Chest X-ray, PA view. Patient: 47 years old, sex M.
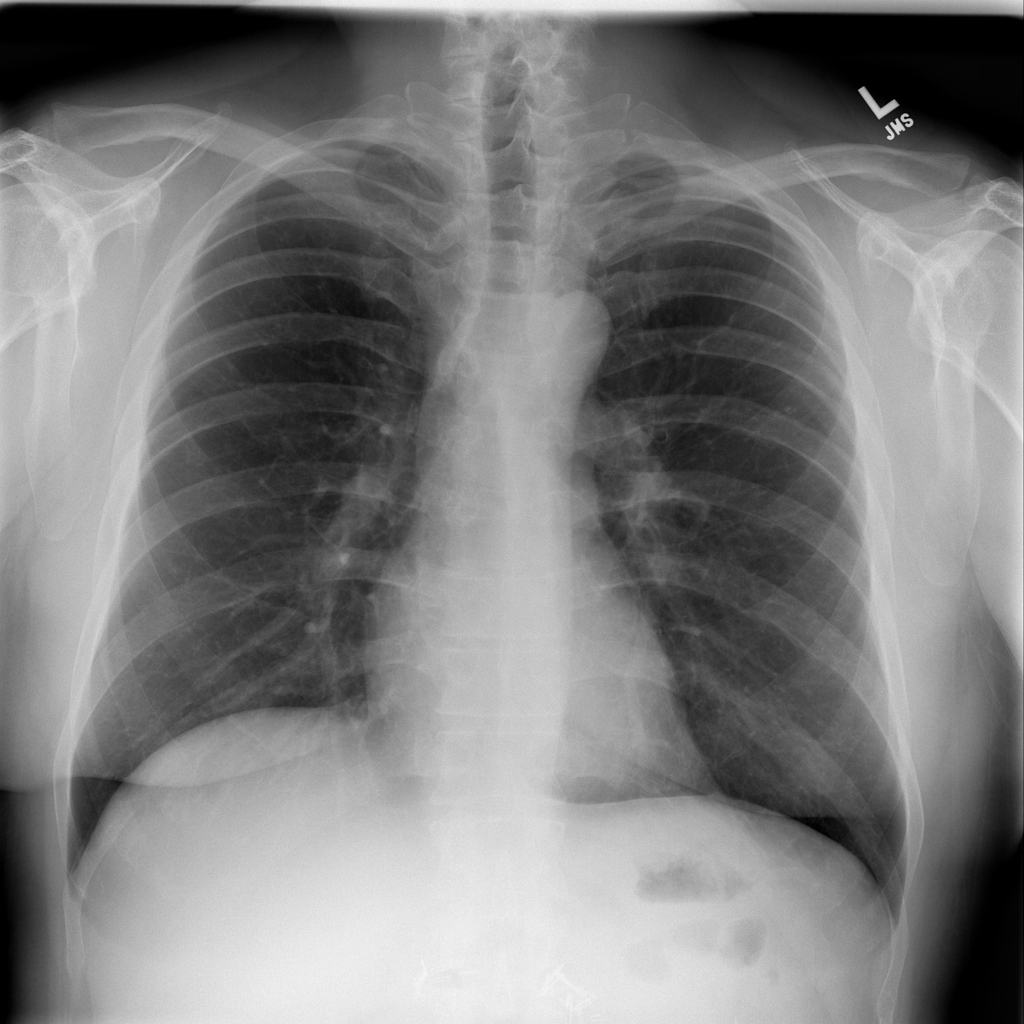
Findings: Atelectasis, Effusion